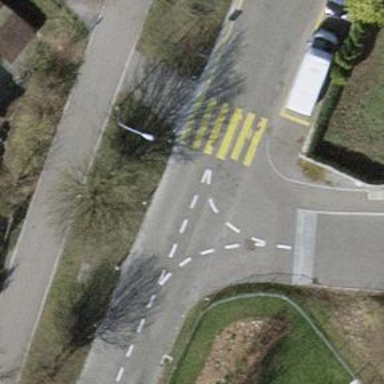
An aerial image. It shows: Uncontrolled zebra crossing on the road.